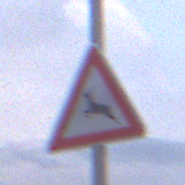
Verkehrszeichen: WildwechselRechts
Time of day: SunriseSunset
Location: Outdoor (Urban)
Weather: PartlyCloudy
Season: NotSpecified
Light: Natural